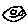
Label: smiley face